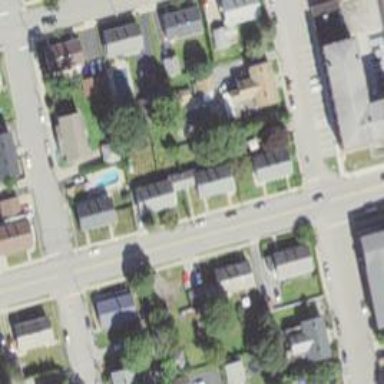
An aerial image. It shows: Residential driveway.